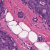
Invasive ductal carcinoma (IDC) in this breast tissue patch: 0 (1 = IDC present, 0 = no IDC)